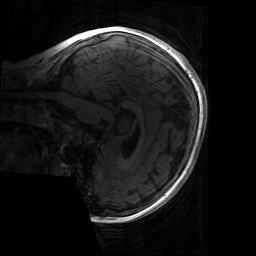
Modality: T1w
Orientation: sagittal
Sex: male
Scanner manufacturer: siemens
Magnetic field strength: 3 T
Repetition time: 1.9 s
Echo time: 0.00243 s